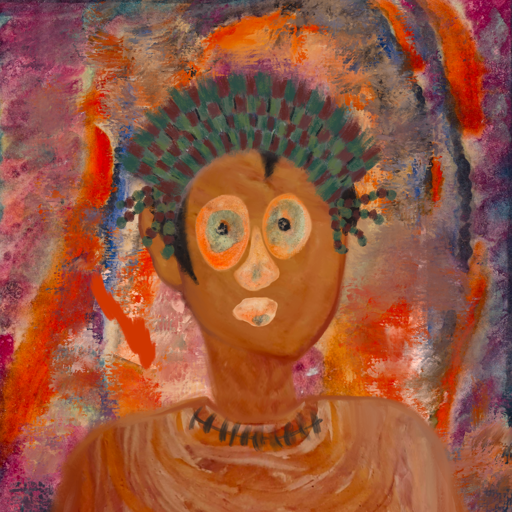
Background: Experience, Head And Neck Front: Pious_Lady, Face Front: Childish, Bust: Pious_Lady, Hair Front: Roy_Bahadur, Head Accessory: After_Raid_Crown, Second Necklace: Blank, Necklace: In_The_Sun, Baby: Blank